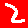
Digit: 2